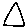
Label: triangle